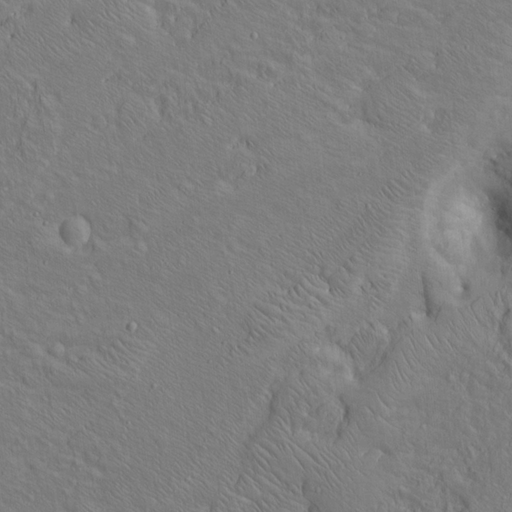
Classes present: Background, Cone